Field crop: tomato
Growth stage: 2
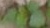
Species: solanum